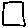
Label: square